Question: ipthon-sql is an extension of ipython, I first install it by pip install ipython-sql
the project is here: <URL>
and my problem is:
when I enter %load_ext sql and press SHIFT+ENTER, what's the detailed procedure of IPython to execute this magic sentence? thanks ...

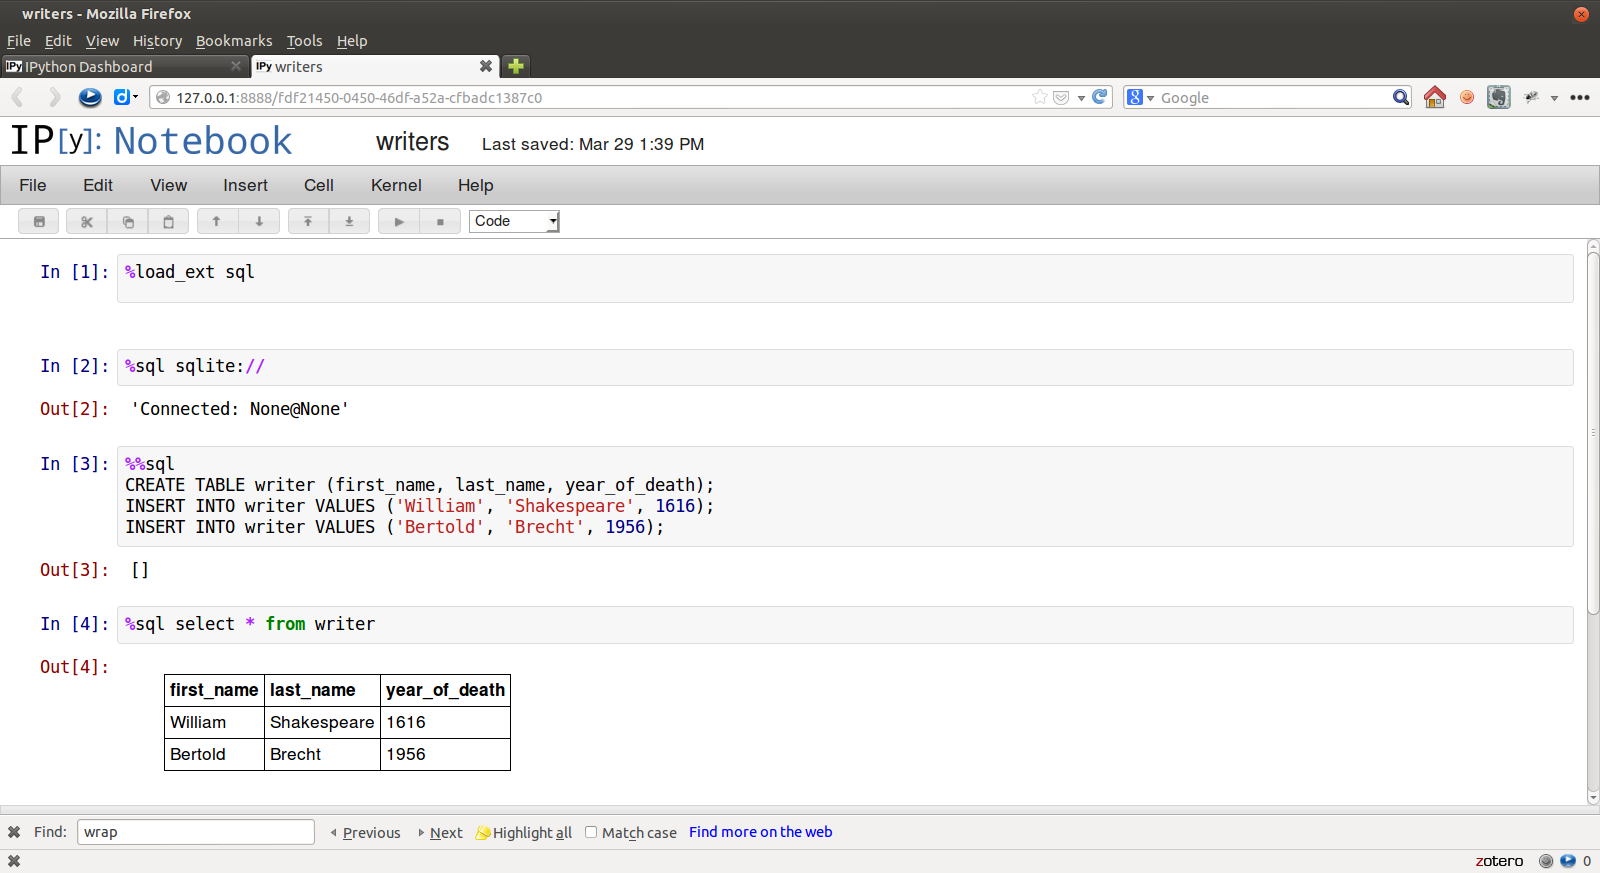
Answer: When you run any code in the notebook, an 'execute_request' is sent via the notebook server, to a 'kernel', a process which executes your code.
When the kernel receives your code, it runs it through a sequence of input transformers. One of these detects that this line is a magic command, and rewrites it to:
'''
get_ipython().magic('load_ext sql')
'''
You can see these translated commands using '%hist -t'.
The '.magic()' method takes the first word of its argument, 'load_ext', and looks it up in a dictionary. You can see that dictionary by running:
'''
get_ipython().magics_manager.magics['line']
'''
(this may be a bit different depending on your version of IPython)
That gives it a reference to the method 'IPython.core.magics.extension.ExtensionMagics.load_ext', which you can see <URL>. It calls that method with the remainder of the string.
That method imports the package 'sql', and calls 'sql.load_ipython_extension(ip)' to set it up. It's up to the extension what it does then - in this case, it registers some new magic functions.